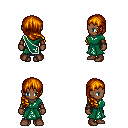
a pixel art fantasy rpg character, female body template, human, dark skin, sash dress, metal pants, dark blonde right-swept hairstyle, leather bracers, brown shoes, four views (front, back, left, right), 2x2 character sprite sheet, small pixel art, hard edges, no anti-aliasing